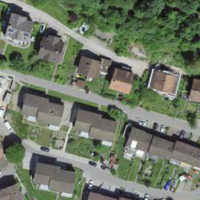
EUNIS habitat code: 54
Species observed at this site:
Datura stramonium